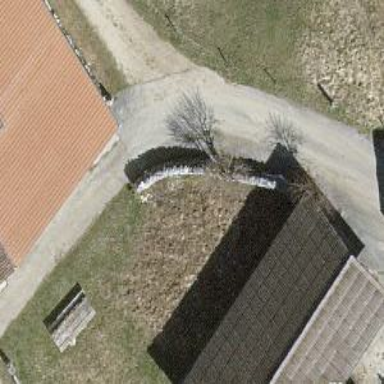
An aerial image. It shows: Driveway.